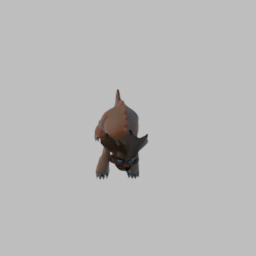
Label: animals